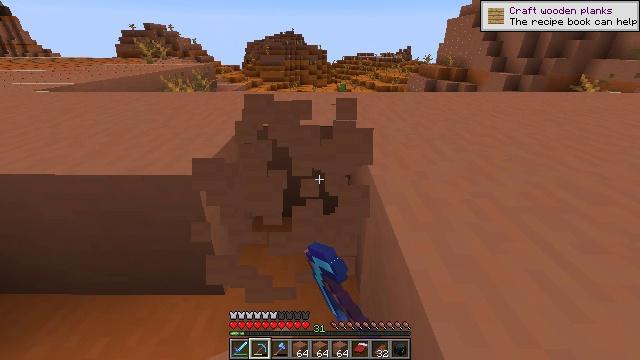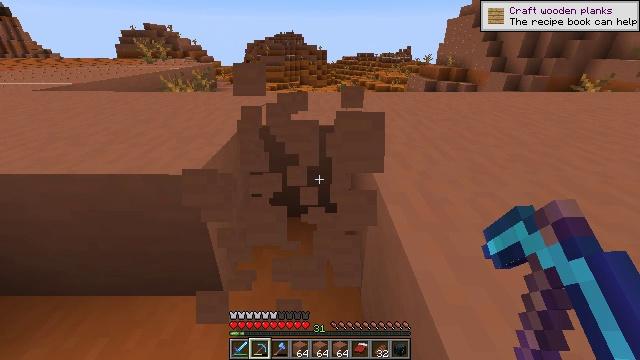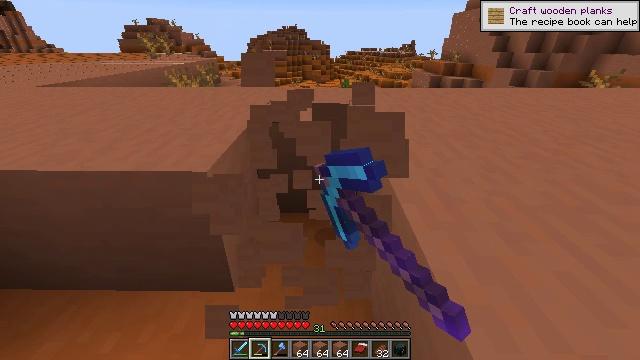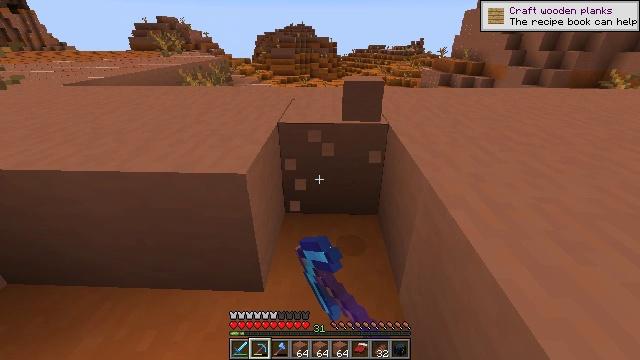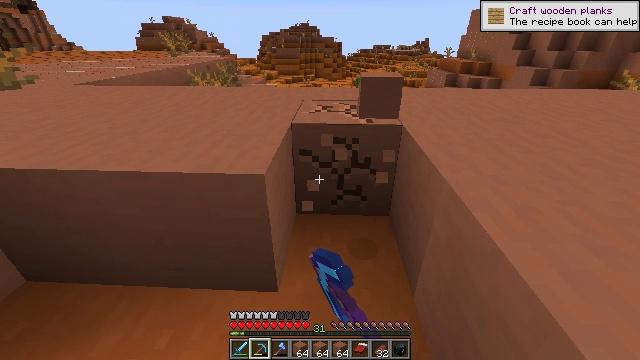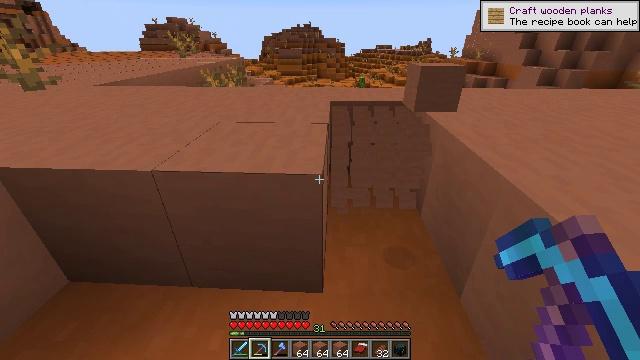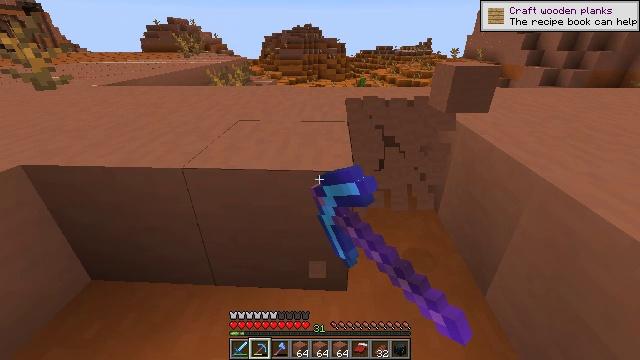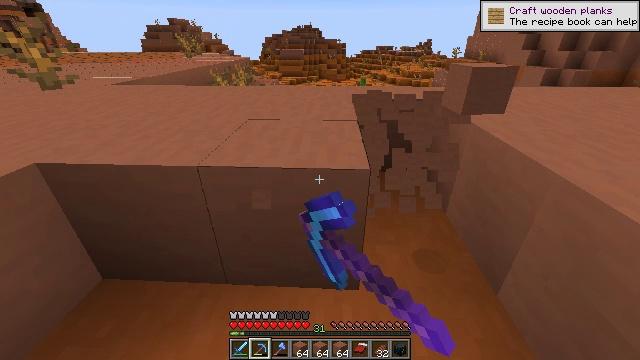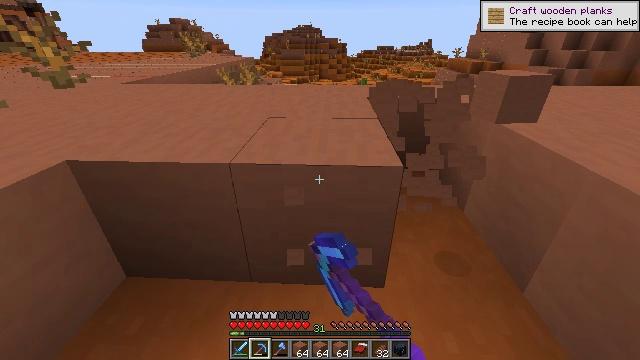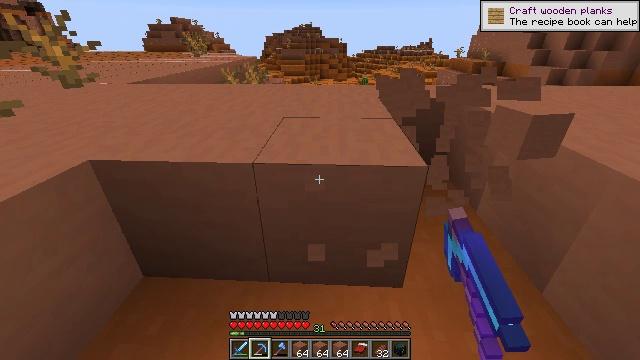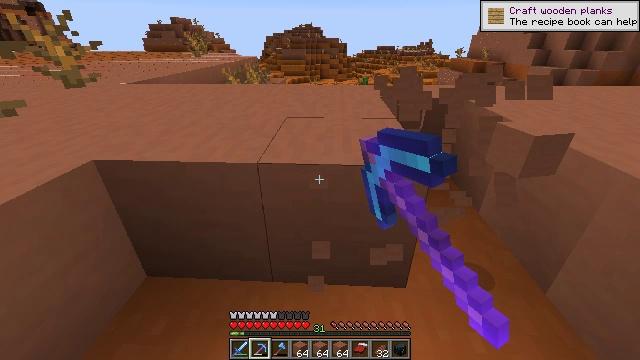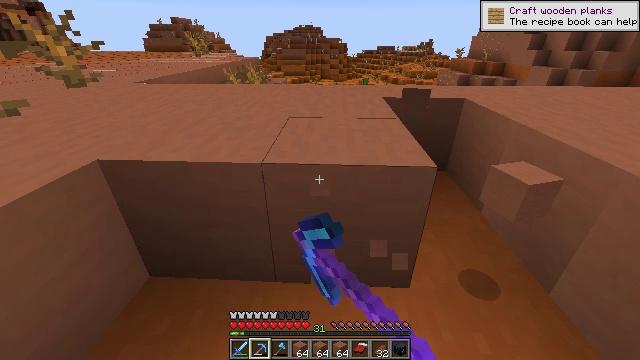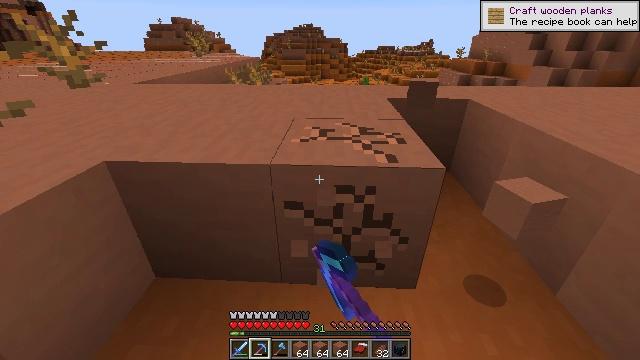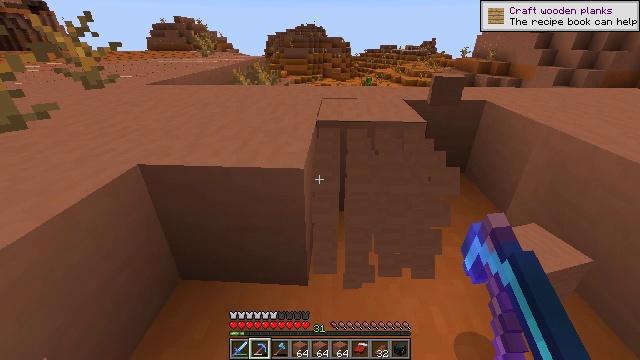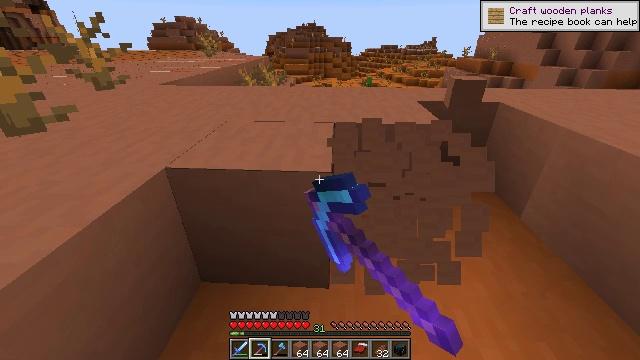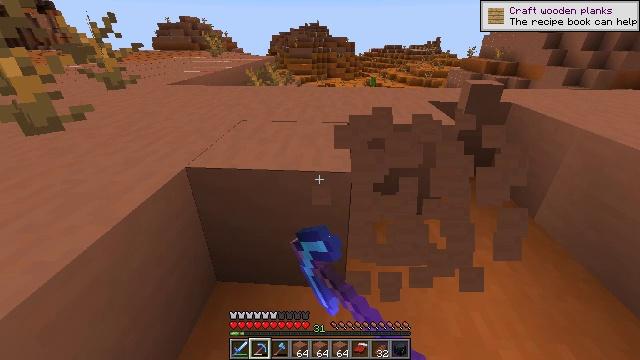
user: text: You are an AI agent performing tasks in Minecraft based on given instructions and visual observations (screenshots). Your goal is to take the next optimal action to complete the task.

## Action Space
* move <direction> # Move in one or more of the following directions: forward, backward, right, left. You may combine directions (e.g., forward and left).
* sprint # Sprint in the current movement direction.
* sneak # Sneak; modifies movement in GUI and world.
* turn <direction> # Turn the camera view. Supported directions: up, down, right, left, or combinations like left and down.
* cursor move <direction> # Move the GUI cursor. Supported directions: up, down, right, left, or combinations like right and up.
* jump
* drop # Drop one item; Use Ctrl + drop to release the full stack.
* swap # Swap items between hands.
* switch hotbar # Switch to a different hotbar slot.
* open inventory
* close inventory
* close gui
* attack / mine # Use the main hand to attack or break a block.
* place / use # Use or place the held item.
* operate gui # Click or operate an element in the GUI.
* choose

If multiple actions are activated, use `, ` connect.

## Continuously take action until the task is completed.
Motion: motion action
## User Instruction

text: Attack the terracotta block to obtain it.
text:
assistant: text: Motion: attack / mine
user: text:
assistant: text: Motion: move left, attack / mine
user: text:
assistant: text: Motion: move left, turn left, attack / mine
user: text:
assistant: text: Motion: move left, attack / mine
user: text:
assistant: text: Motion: move left, attack / mine
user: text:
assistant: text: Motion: move left, attack / mine
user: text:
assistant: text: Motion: move left, attack / mine
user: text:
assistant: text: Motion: attack / mine
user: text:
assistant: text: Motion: attack / mine
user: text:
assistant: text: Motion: attack / mine
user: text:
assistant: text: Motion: attack / mine
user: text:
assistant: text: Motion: move left, attack / mine
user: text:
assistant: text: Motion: move left, attack / mine
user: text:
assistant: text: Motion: move left, attack / mine
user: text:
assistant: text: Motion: attack / mine
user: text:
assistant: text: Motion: turn left, attack / mine
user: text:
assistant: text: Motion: turn left, attack / mine
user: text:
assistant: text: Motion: attack / mine
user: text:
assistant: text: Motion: attack / mine
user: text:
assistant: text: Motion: attack / mine
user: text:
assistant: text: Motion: attack / mine
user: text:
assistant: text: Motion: move forward, attack / mine
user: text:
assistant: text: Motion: move forward, turn right, attack / mine
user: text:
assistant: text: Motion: move forward, attack / mine
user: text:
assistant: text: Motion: move forward, turn right, attack / mine
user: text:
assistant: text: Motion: move forward, turn right, attack / mine
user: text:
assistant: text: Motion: attack / mine
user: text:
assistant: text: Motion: attack / mine
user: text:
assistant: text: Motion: attack / mine
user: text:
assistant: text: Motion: move right, attack / mine